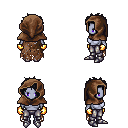
a pixel art fantasy rpg character, female body template, dark elf, purple skin, brown tattered cape, metal pants, raven bedhead hairstyle, cloth hood, gold gloves, metal boots, four views (front, back, left, right), 2x2 character sprite sheet, small pixel art, hard edges, no anti-aliasing